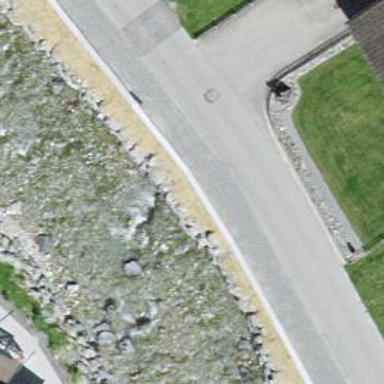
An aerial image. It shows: Paved residential road.